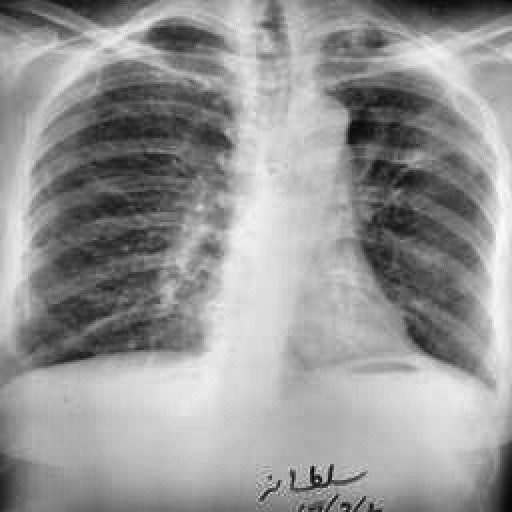
Finding: TUBERCULOSIS